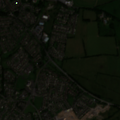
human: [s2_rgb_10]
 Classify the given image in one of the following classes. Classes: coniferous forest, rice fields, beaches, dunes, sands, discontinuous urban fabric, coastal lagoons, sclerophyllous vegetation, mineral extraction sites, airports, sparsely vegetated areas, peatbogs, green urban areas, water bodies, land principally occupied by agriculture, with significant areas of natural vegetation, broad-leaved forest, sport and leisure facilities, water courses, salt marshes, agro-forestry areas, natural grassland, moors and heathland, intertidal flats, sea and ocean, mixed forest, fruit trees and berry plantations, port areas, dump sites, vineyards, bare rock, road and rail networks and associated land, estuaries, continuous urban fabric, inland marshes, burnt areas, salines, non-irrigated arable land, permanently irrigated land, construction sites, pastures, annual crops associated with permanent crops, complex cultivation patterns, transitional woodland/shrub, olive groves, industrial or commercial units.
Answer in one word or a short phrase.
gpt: discontinuous urban fabric, sport and leisure facilities, pastures